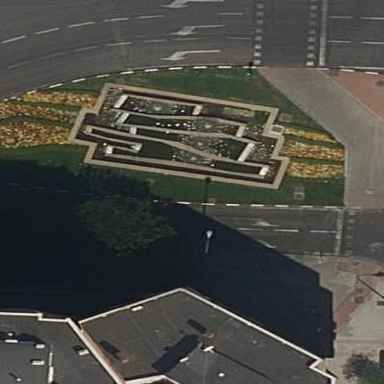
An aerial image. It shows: Pedestrian road with paving stones.